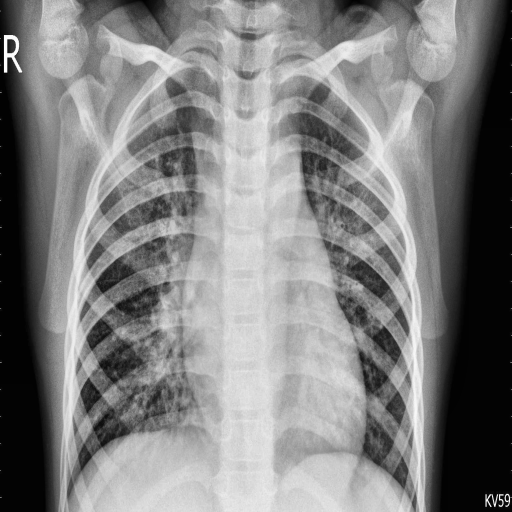
Finding: PNEUMONIA